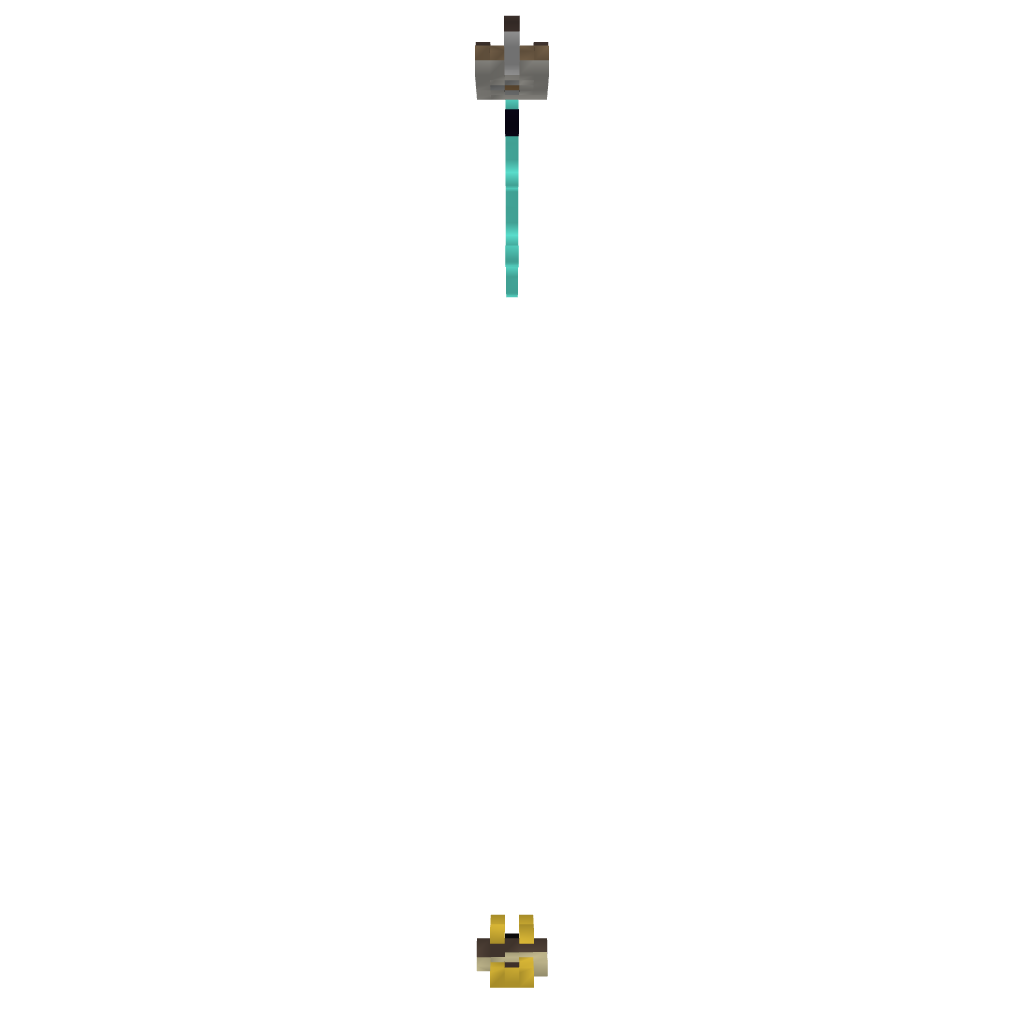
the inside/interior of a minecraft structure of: compass